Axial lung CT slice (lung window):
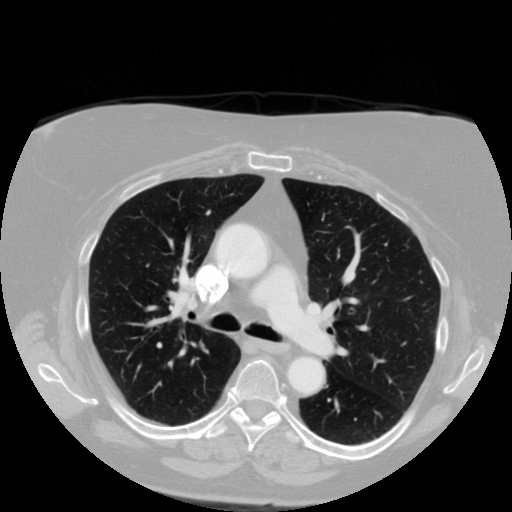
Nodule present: no